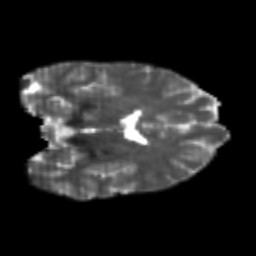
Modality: T2w
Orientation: coronal
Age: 21
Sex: female
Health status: healthy
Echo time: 0.074 s